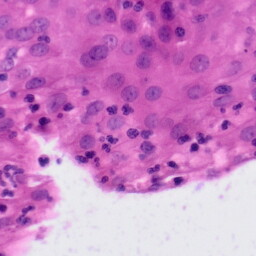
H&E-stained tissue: Tonsil